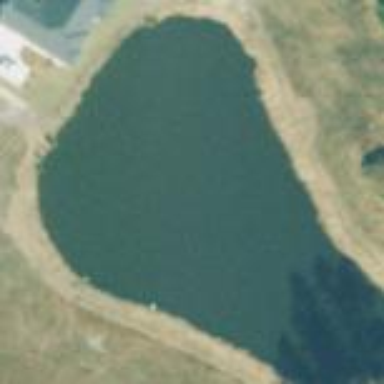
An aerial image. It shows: Serene lake surrounded by nature.